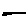
Label: line